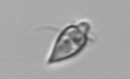
Label: Oxytoxum